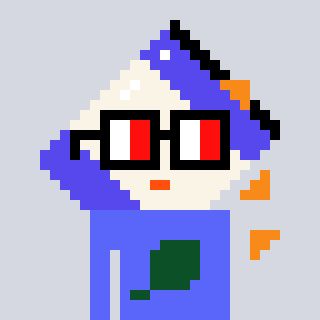
a pixel art character with square glasses with black frames and red eyes, a chips-shaped head and a purple-colored body on a cool background